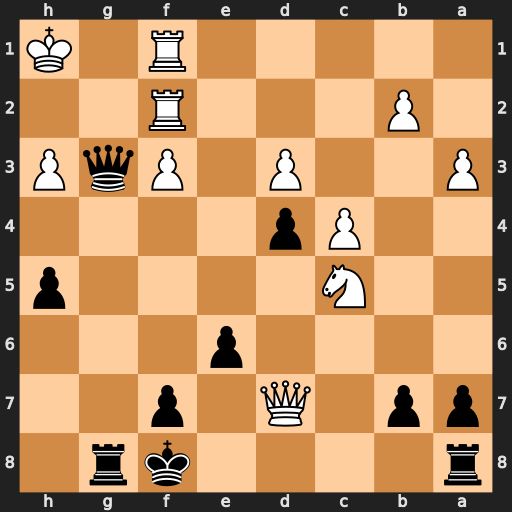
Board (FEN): r4kr1/pp1Q1p2/4p3/2N4p/2Pp4/P2P1PqP/1P3R2/5R1K
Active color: b
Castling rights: -
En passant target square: -
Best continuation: Qxh3+ Rh2 Qxf1#